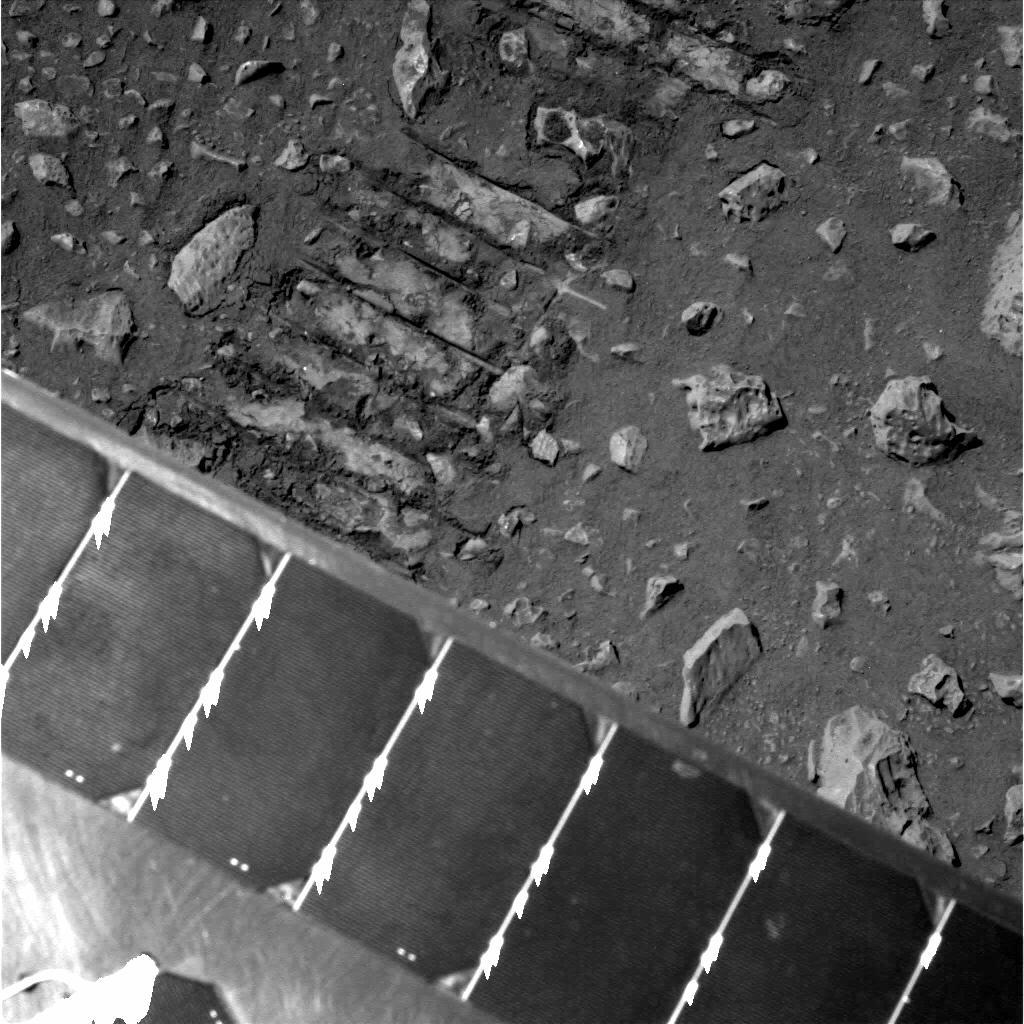
Terrain classes present: Background, Bedrock, Gravel / Sand / Soil, Rock, Shadow, Track